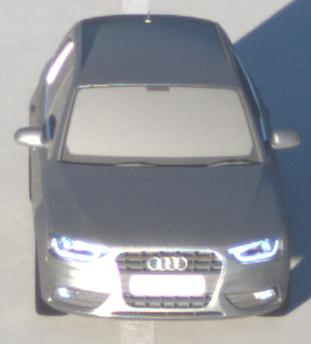
Make: Audi
Model: A4 Avant 1.8 TFSI
Detailed model: A4 (B8) Avant
Model produced from: 2012/02
Model produced until: 2015/04
Doors: 5
Color: gray
Road condition: dry road
Daytime: sunrise or sunset
Contrast: high contrast